Aerial crown-view tile of a tropical tree (Barro Colorado Island, Panama), acquired 20250414:
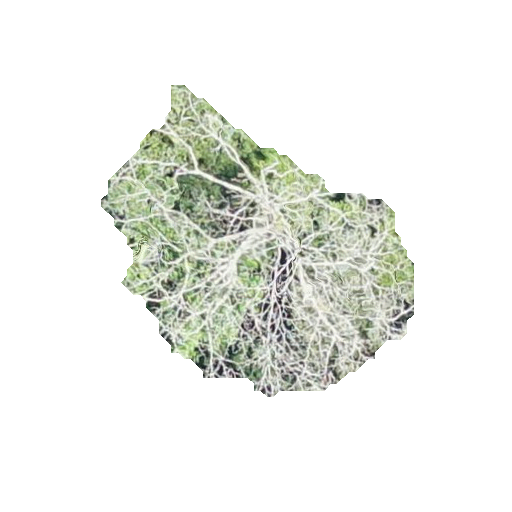
Species: Tabebuia rosea
GBIF accepted scientific name: Tabebuia rosea
Crown area: 87.681 m²